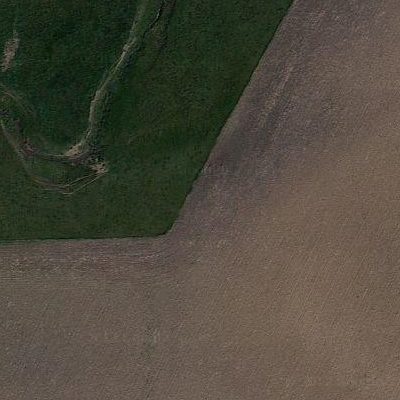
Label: bField